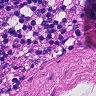
Metastatic tissue present: no